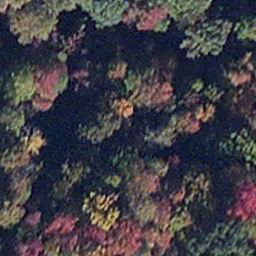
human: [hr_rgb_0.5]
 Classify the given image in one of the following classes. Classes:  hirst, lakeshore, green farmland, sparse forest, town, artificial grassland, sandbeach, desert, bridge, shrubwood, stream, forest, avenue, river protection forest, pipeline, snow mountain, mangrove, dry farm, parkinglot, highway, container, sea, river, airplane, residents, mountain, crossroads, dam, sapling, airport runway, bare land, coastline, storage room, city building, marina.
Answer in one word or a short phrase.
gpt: mangrove